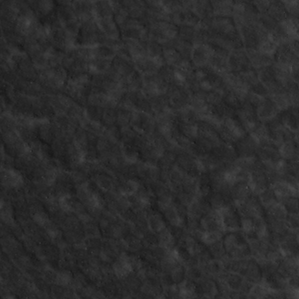
Label: non_frost